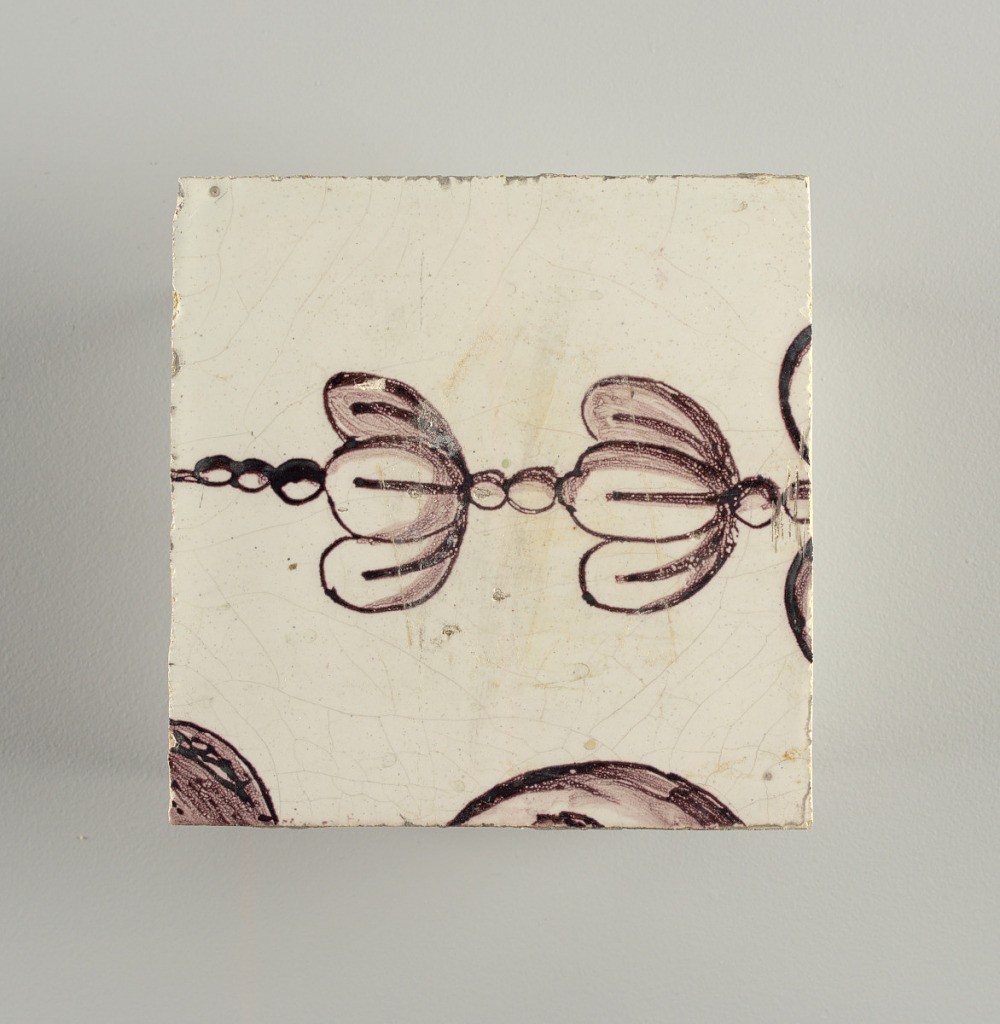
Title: Wall facing
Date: ca. 1725
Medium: tin-glazed earthenware, underglaze
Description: Running design for a frieze or a dado, composed of scrolls of foliage and strapwork, and four repeating motifs--a seated woman in a small upright oval medallion, a putto seated on a rocailled base, and strapwork in axial pattern.  The various panels, A to F, show various repeats of the same design, all being five tiles high and a varying number of tiles wide.